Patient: sex M, age 19
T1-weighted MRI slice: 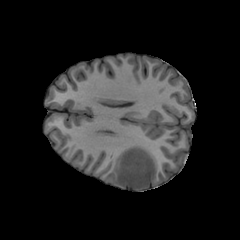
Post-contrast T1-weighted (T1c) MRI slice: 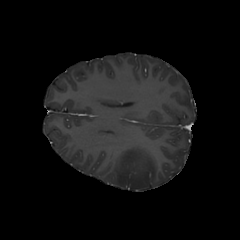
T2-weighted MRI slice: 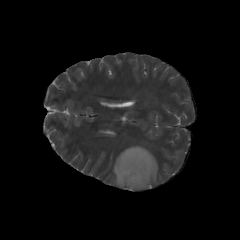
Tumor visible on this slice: yes
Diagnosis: Oligodendroglioma, IDH-mutant, 1p/19q-codeleted
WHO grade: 3